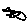
Label: bird